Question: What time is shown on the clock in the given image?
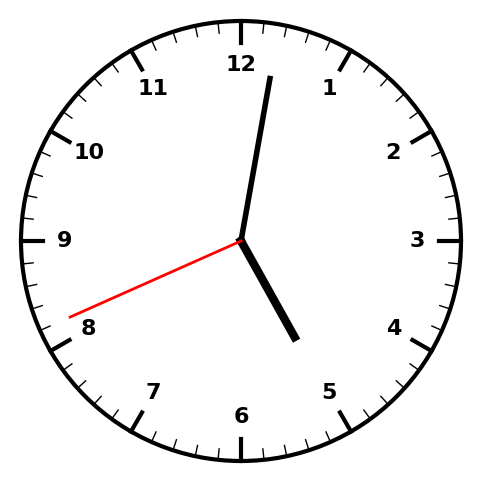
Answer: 05:01:41